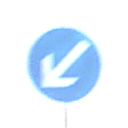
Verkehrszeichen: VorgeschriebeneVorbeifahrtLinks
Umgebung: Outdoor, Nature
Tageszeit: SunriseSunset
Wetter: PartlyCloudy
Licht: Natural
Jahreszeit: NotSpecified
Kontrast: LowContrast